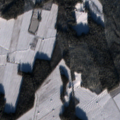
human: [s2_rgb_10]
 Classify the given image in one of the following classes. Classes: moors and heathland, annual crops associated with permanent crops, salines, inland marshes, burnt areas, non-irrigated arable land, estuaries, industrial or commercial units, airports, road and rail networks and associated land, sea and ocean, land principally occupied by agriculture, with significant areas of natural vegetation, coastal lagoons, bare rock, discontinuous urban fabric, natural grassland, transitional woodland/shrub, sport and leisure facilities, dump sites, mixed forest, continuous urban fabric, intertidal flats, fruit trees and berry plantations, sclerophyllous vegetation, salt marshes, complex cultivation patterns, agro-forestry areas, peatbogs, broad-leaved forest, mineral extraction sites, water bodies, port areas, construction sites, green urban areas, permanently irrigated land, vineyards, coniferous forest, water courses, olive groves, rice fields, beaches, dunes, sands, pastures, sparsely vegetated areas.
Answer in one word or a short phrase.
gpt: non-irrigated arable land, land principally occupied by agriculture, with significant areas of natural vegetation, coniferous forest, mixed forest